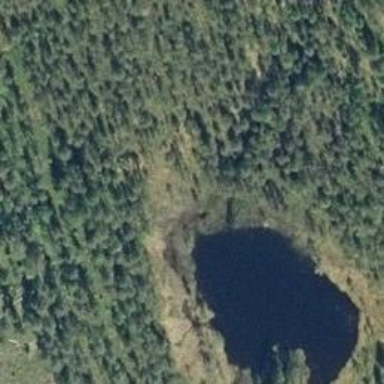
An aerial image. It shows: Serene lake.